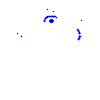
Particle: proton